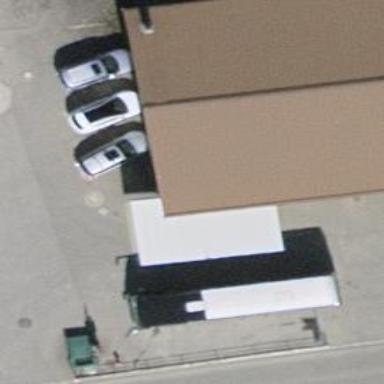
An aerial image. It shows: Fuel station.